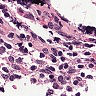
Metastatic tissue present: no